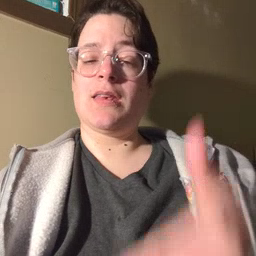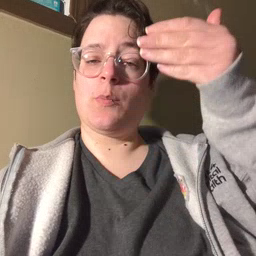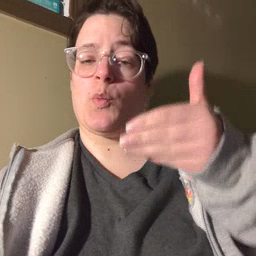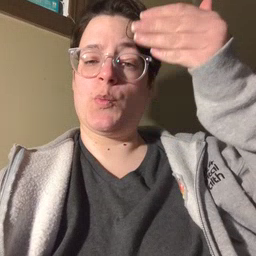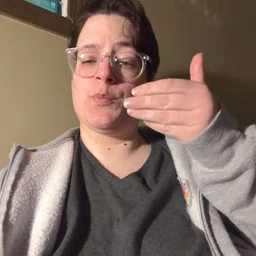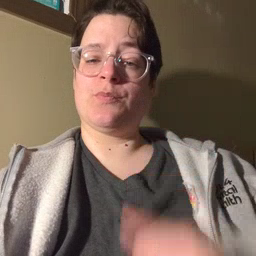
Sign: glasswindow